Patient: sex M, age 46
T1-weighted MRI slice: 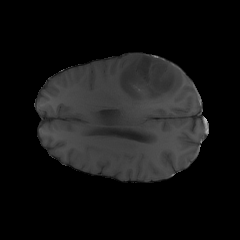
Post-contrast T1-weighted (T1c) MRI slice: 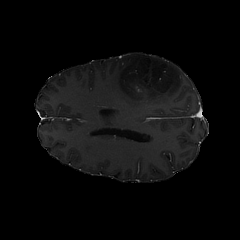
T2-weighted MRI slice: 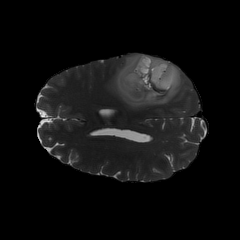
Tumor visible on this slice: yes
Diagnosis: Astrocytoma, IDH-mutant
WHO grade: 3